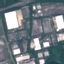
Land use / land cover: Industrial